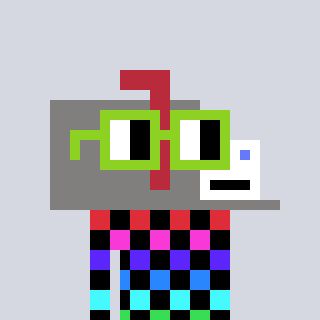
a pixel art character with square light green glasses, a mailbox-shaped head and a cold-colored body on a cool background